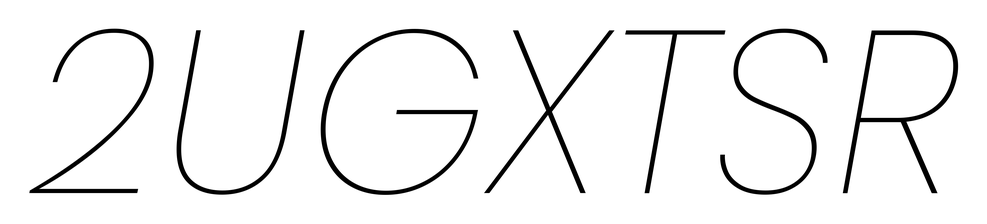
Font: Poppins-ThinItalic